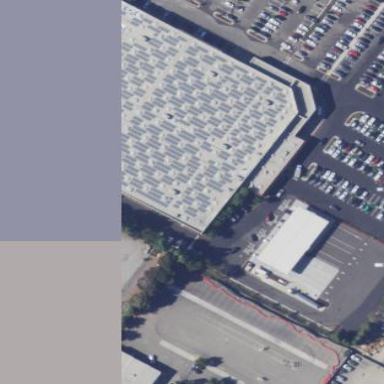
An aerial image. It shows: Solar power generator utilizing photovoltaic technology with solar photovoltaic panels.